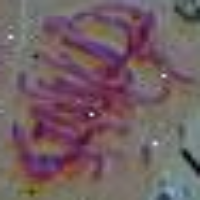
Label: metaphase